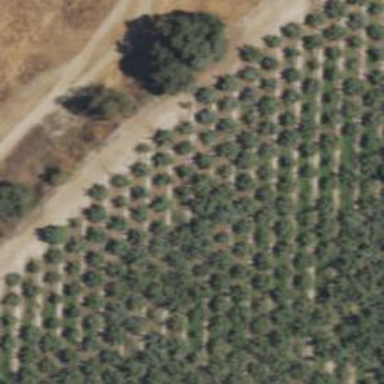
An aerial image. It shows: Orchard.